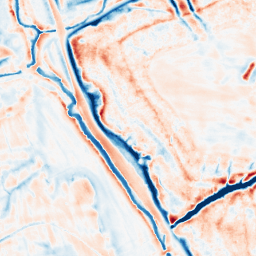
Category: edge_preserving
Decomposition family: bilateral
Decomposition parameters: d: 21
sigma_color: 100
sigma_space: 25
Upsampling method: linear_exact
Upsampling parameters: scale: 4
Upsampling scale: 4